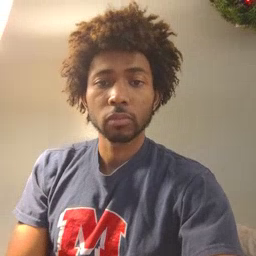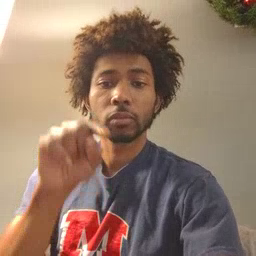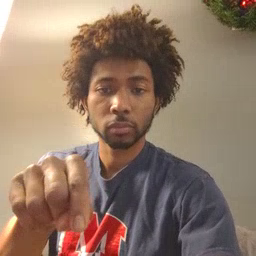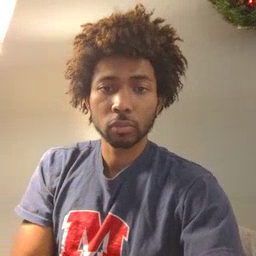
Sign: there